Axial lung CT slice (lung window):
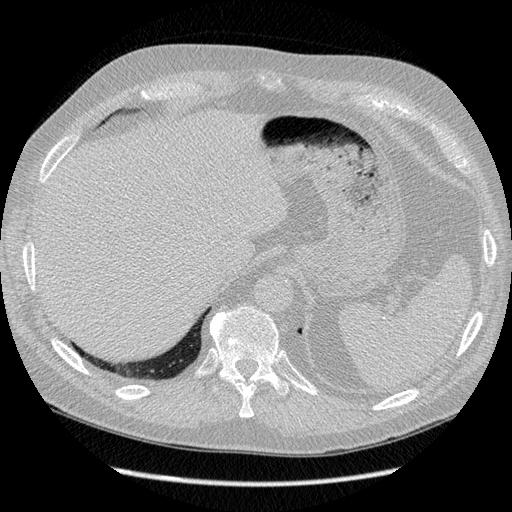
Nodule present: no